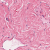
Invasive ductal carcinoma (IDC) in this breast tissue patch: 0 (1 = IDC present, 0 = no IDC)